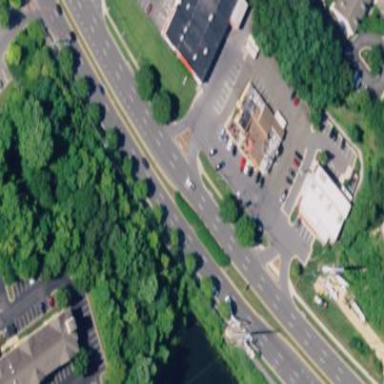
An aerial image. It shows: Traffic island covered with grass.